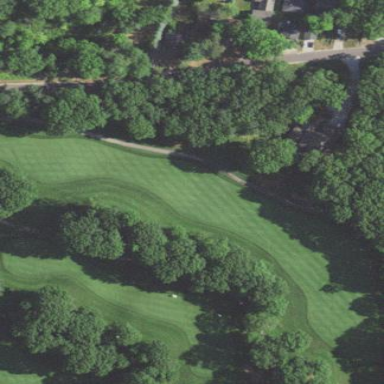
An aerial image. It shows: Grassy area designated as golf fairway.